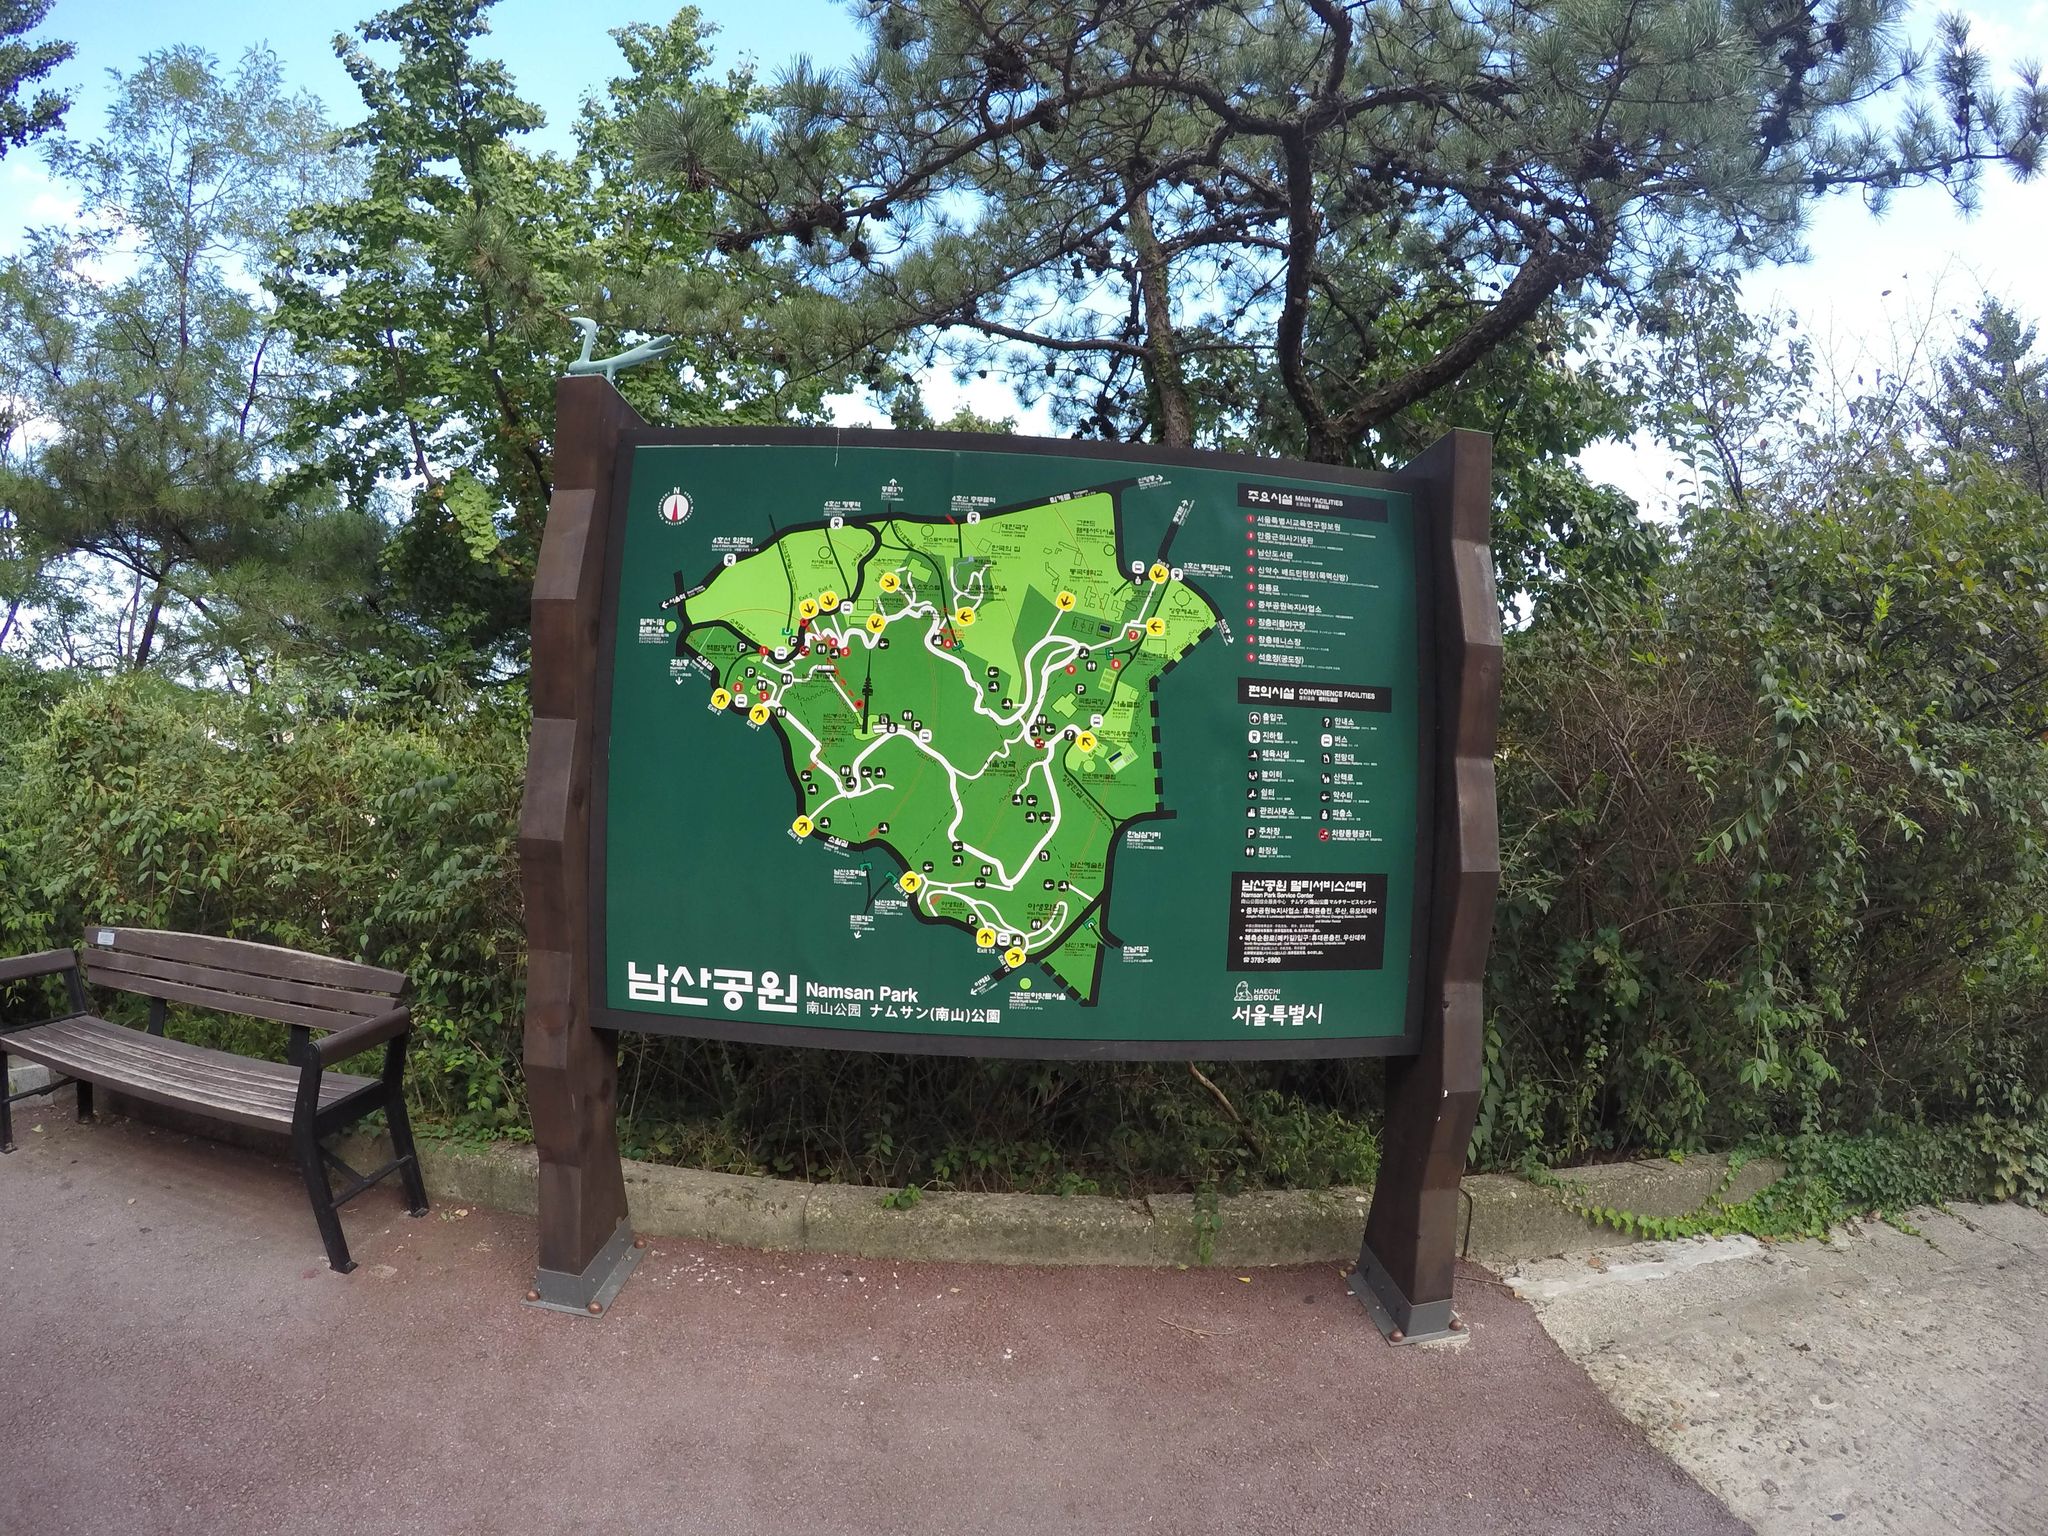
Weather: clear
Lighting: day
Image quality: good
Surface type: walking surface
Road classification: unclassified, service, path
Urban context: urban centre
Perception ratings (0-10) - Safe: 3.43, Lively: 1.53, Beautiful: 6.28, Boring: 2.03, Depressing: 2.2, Wealthy: 8.96